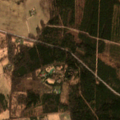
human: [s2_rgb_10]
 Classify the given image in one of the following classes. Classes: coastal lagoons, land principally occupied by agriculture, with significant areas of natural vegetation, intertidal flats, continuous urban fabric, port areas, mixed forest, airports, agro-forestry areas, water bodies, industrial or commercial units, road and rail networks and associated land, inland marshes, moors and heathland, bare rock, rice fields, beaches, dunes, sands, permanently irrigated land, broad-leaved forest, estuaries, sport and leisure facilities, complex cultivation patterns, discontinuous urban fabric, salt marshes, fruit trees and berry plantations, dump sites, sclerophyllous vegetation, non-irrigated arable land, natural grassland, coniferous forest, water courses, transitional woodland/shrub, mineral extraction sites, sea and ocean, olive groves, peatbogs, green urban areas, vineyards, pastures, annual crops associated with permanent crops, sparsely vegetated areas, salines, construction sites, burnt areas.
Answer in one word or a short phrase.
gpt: non-irrigated arable land, pastures, land principally occupied by agriculture, with significant areas of natural vegetation, coniferous forest, mixed forest, transitional woodland/shrub